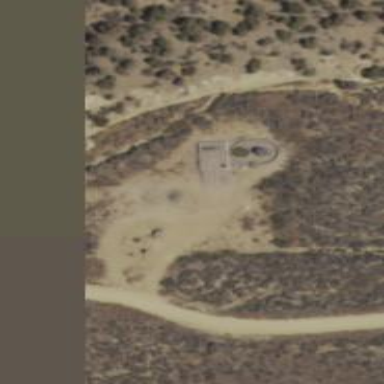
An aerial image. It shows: Storage tank that is man-made.